Interaction volume radius: 5 \u00c5
Interaction volume height: 25 \u00c5
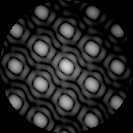
Disorder parameter: 0.008631